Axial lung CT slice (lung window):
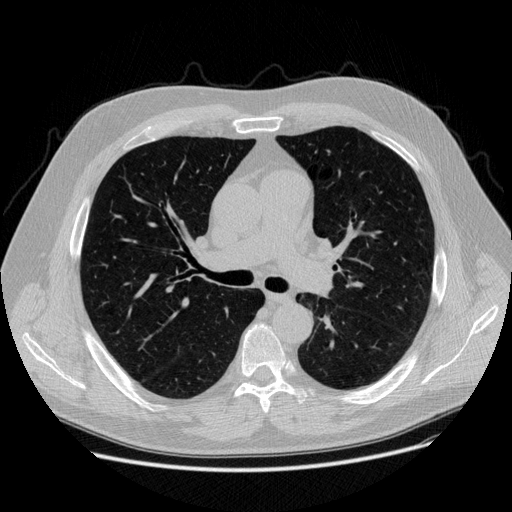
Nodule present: no